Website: slack
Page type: payment
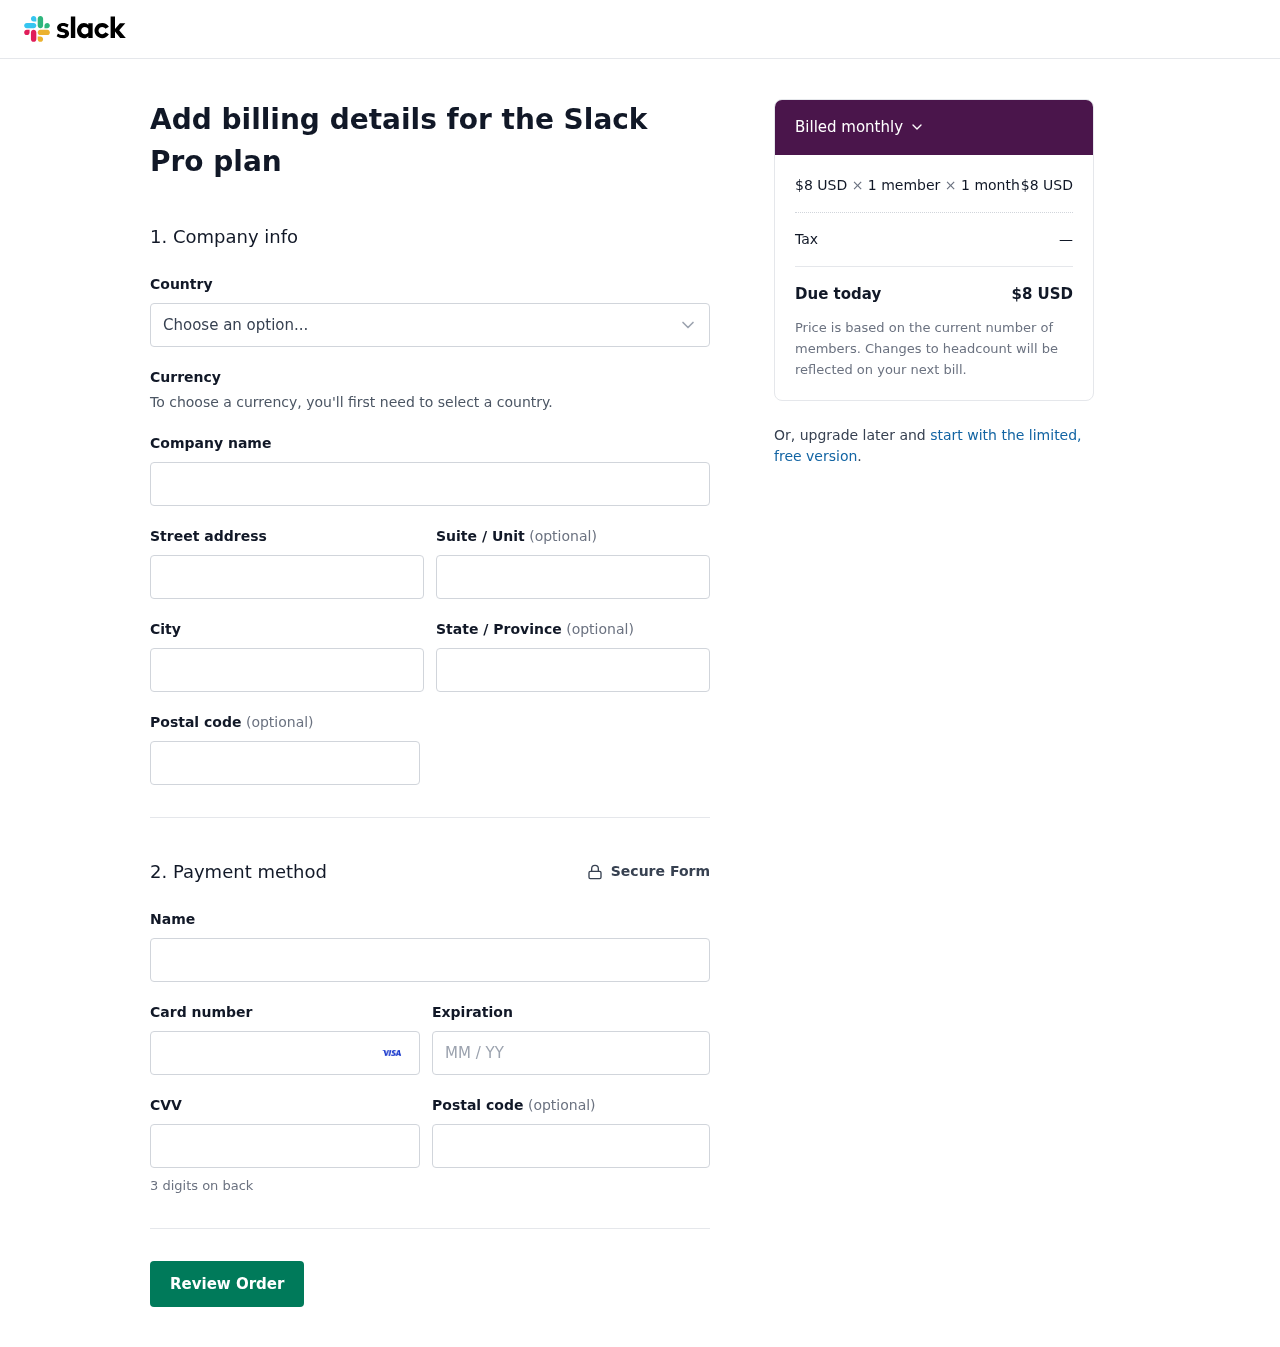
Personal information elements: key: PII_COUNTRY
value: United States
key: PII_COMPANY
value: Thomas, Blake and King
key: PII_STREET
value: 74075 Davis Loaf Suite 495
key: PII_CITY
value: Jessicamouth
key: PII_STATE
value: Michigan
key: PII_POSTCODE
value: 02304
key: PII_FULLNAME
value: Michael Walker
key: PII_CARD_NUMBER
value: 4572 9758 0900 1830
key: PII_CARD_EXPIRY
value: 10/29
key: PII_CARD_CVV
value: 493
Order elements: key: ORDER_PRICE_PER_MEMBER
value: $8 USD
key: ORDER_NUM_MEMBERS
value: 1 member
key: ORDER_NUM_MONTHS
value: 1 month
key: ORDER_SUBTOTAL
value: $8 USD
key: ORDER_TAX
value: —
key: ORDER_TOTAL
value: $8 USD